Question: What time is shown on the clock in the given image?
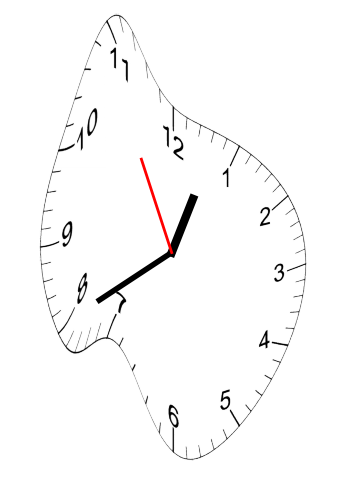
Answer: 12:39:55